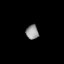
Tissue: lung
Cell type: T cells
Senescence score: 0.168
Nuclear area (px): 175
Mean DAPI intensity: 149.84